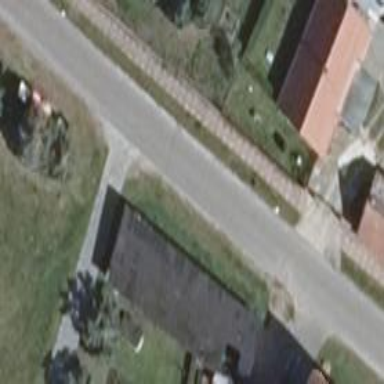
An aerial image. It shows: Grey garage with flat roof.